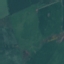
Land use / land cover: Pasture